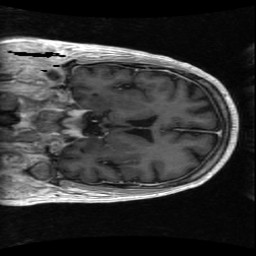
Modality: T1w
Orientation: coronal
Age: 61
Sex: male
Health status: ill